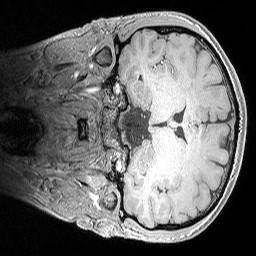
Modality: MP2RAGE
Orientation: coronal
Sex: male
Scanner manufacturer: siemens
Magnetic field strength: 3 T
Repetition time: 5 s
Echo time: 0.00292 s